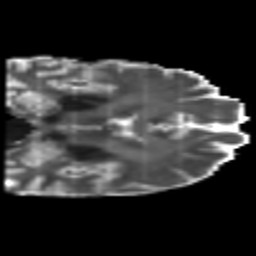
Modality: T2w
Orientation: coronal
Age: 50
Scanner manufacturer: philips
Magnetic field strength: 3 T
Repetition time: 8.6 s
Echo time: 0.127 s